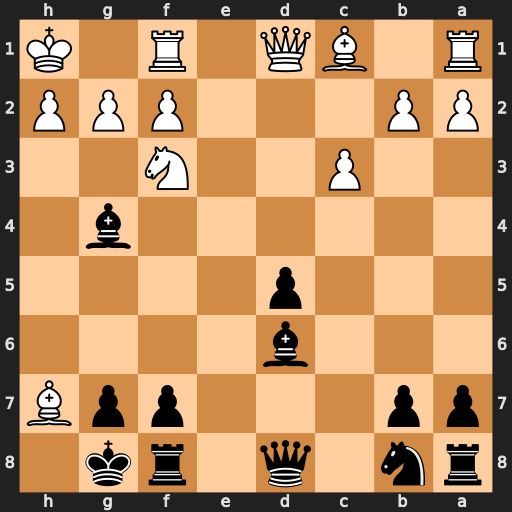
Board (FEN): rn1q1rk1/pp3ppB/3b4/3p4/6b1/2P2N2/PP3PPP/R1BQ1R1K
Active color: b
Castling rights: -
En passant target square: -
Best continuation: Kxh7 Ng5+ Qxg5 Bxg5 Bxd1